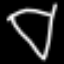
Label: diamond